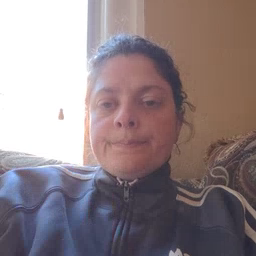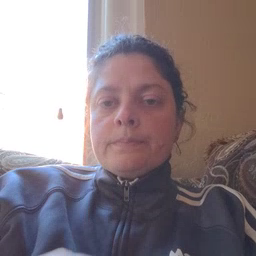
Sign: radio